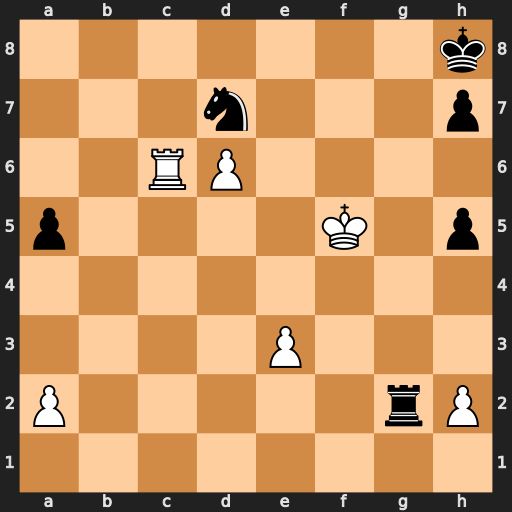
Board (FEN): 7k/3n3p/2RP4/p4K1p/8/4P3/P5rP/8
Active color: w
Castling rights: -
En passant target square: -
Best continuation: Rc8+ Kg7 Rc7 Kh6 Rxd7